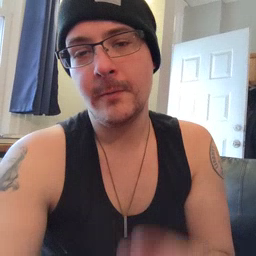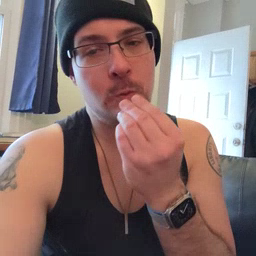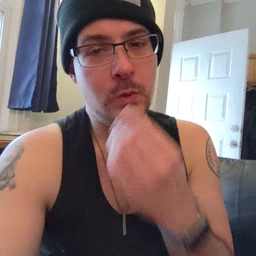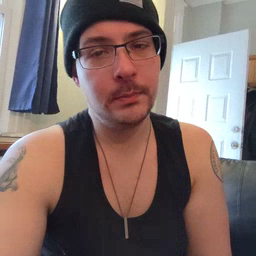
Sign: food